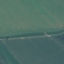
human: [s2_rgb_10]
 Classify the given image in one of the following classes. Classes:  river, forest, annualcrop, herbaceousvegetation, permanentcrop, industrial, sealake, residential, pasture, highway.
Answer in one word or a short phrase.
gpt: AnnualCrop